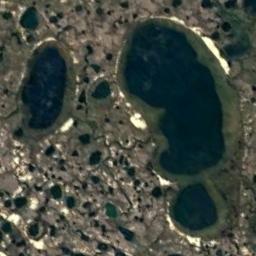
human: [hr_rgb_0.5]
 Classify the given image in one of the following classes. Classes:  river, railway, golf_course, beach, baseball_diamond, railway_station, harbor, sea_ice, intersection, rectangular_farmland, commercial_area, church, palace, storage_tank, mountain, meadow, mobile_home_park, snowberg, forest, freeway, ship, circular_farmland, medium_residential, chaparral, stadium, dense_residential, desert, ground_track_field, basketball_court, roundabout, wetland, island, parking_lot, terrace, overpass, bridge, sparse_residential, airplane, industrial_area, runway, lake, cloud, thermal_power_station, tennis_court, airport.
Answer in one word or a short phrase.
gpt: lake